Field crop: maize
Growth stage: 2
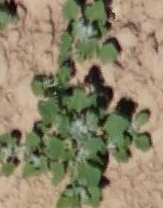
Species: chenopodium